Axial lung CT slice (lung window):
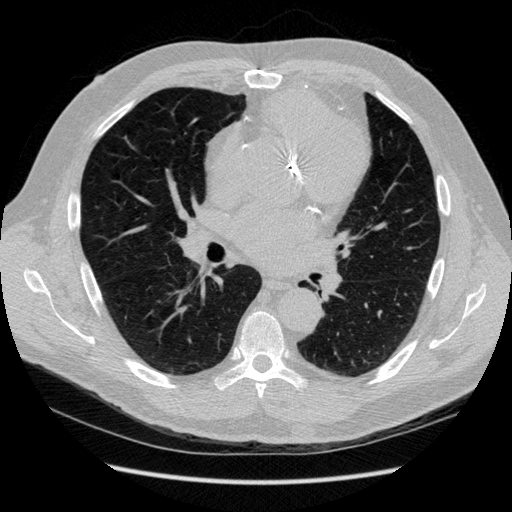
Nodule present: no